Question: I have this line around my shape:

The problem is, it obviously goes from 1px thick, to 2px. Here's the code I'm using:
'''
CGContextRef context = UIGraphicsGetCurrentContext();
CGContextClearRect(context, rect);
CGContextSetFillColorWithColor(context, [BUTTON_COLOR CGColor]);
CGContextSetStrokeColorWithColor(context, [[UIColor blackColor] CGColor]);
CGContextSetLineWidth(context, 1);
int radius = 8;
CGContextMoveToPoint(context, 0, self.frame.size.height / 2);
CGContextAddLineToPoint(context, POINT_WIDTH, self.frame.size.height);
CGContextAddLineToPoint(context, rect.origin.x + rect.size.width - radius,
rect.origin.y + rect.size.height);
CGContextAddArc(context, rect.origin.x + rect.size.width - radius,
rect.origin.y + rect.size.height - radius, radius, M_PI / 2, 0.0f, 1);
CGContextAddLineToPoint(context, rect.origin.x + rect.size.width, rect.origin.y + radius);
CGContextAddArc(context, rect.origin.x + rect.size.width - radius, rect.origin.y + radius,
radius, 0.0f, -M_PI / 2, 1);
CGContextAddLineToPoint(context, POINT_WIDTH, 0);
CGContextAddLineToPoint(context, 0, self.frame.size.height / 2);
CGContextClosePath(context);
CGContextDrawPath(context, kCGPathFillStroke);
'''
Any ideas?
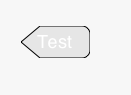
Answer: The reason your top, bottom, and right edges appear thinner than your diagonals is because you are chopping off half of the lines drawn along those edges. As Costique mentioned, Core Graphics draws a stroke so that it is on the path. That means half of the stroke lies on one side of the path, and half of the stroke lies on the other side. Since your path runs exactly along the top, right, and bottom edges of your view, half of the stroke falls outside the bounds of your view and isn't drawn.
Costique is also correct that you should move your paths in by .5 points. (Technically you should move by half the stroke width.) However, you're not specifying your coordinates uniformly based on the 'rect' variable, so moving all your paths is difficult.
What you want to do is inset 'rect' by .5 in both dimensions, adjust your graphics context so that its origin is at 'rect.origin', and use only 'rect.size' to get your coordinates - not 'self.frame.size'. Here's my test:
'''
- (void)drawRect:(CGRect)dirtyRect
{
CGContextRef gc = UIGraphicsGetCurrentContext();
CGContextSaveGState(gc); {
CGContextSetFillColorWithColor(gc, [UIColor colorWithWhite:.9 alpha:1].CGColor);
CGContextSetStrokeColorWithColor(gc, [[UIColor blackColor] CGColor]);
CGContextSetLineWidth(gc, 1);
static const CGFloat Radius = 8;
static const CGFloat PointWidth = 20;
CGRect rect = CGRectInset(self.bounds, .5, .5);
CGContextTranslateCTM(gc, rect.origin.x, rect.origin.x);
rect.origin = CGPointZero;
CGContextMoveToPoint(gc, 0, rect.size.height / 2);
CGContextAddLineToPoint(gc, PointWidth, rect.size.height);
CGContextAddLineToPoint(gc, rect.origin.x + rect.size.width - Radius,
rect.origin.y + rect.size.height);
CGContextAddArc(gc, rect.origin.x + rect.size.width - Radius,
rect.origin.y + rect.size.height - Radius, Radius, M_PI / 2, 0.0f, 1);
CGContextAddLineToPoint(gc, rect.origin.x + rect.size.width, rect.origin.y + Radius);
CGContextAddArc(gc, rect.origin.x + rect.size.width - Radius, rect.origin.y + Radius,
Radius, 0.0f, -M_PI / 2, 1);
CGContextAddLineToPoint(gc, PointWidth, 0);
CGContextAddLineToPoint(gc, 0, rect.size.height / 2);
CGContextClosePath(gc);
CGContextDrawPath(gc, kCGPathFillStroke);
} CGContextRestoreGState(gc);
}
'''
Here's the result: